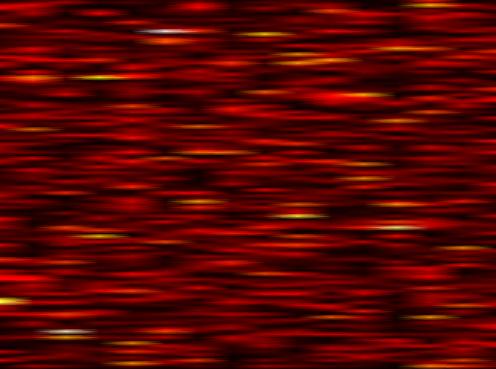
Label: OFDM